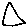
Label: triangle